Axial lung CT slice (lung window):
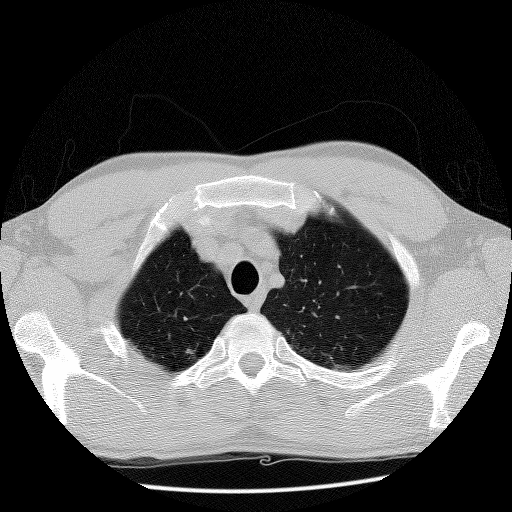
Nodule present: no